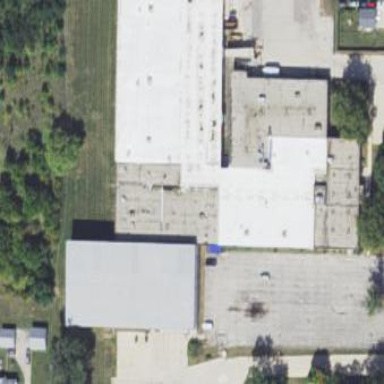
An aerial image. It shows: Industrial building.